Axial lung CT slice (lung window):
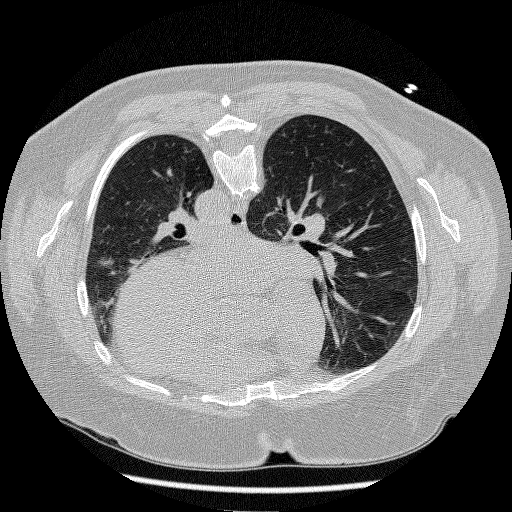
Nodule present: yes
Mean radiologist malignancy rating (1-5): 4